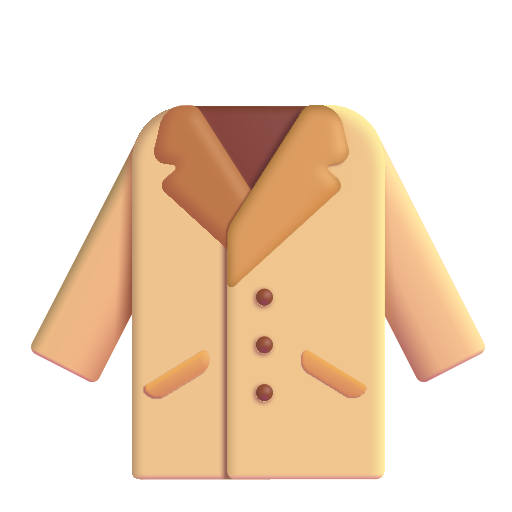
coat color